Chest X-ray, PA view. Patient: 57 years old, sex M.
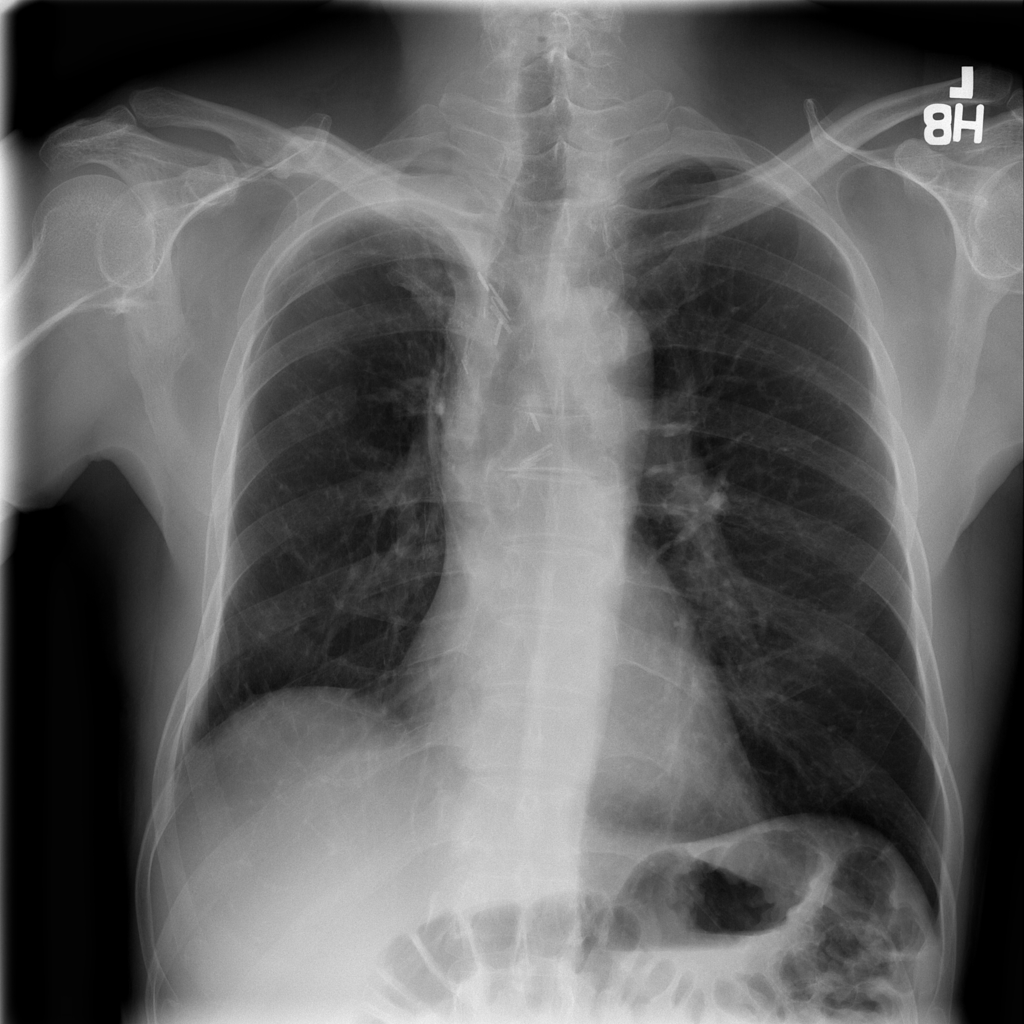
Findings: No Finding